Question: I have a div width a fixed width:
'''
// CSS
@media only screen
.column.small-centered:last-child, .columns.small-centered:last-child {
float: none;
}
.lesson_lt_mc_div .small-centered {
margin-top: 15px;
margin-bottom: 15px;
width: 296px;
}
foundation.css:1@media only screen
.column.small-centered, .columns.small-centered {
margin-left: auto;
margin-right: auto;
float: none;
}
.text-left {
text-align: left !important;
}
// HTML
<div class="small-3 small-centered text-left columns">
<input type="radio" name="lt_mc_ans" value="1" id="lt_mc_ans_1"><span> 1. </span>
<label for="lt_mc_ans_1">I</label>
<br>
<input type="radio" name="lt_mc_ans" value="2" id="lt_mc_ans_2"><span> 2. </span>
<label for="lt_mc_ans_2">rsr rs rsrs rsrs r rrrs</label>
<br>
<input type="radio" name="lt_mc_ans" value="3" id="lt_mc_ans_3"><span> 3. </span>
<label for="lt_mc_ans_3">Very</label>
<br>
<input type="radio" name="lt_mc_ans" value="4" id="lt_mc_ans_4"><span> 4. </span>
<label for="lt_mc_ans_4">She</label>
</div>
'''

The reason I'm using fixed width is that I want the div to be centered and for the text to be aligned to the left. The problem is, when the text is too long it wraps, making the options look ugly.
Is there a way to dynamically change the width of the div with jQuery or JavaScript? (I'm also open to CSS solutions, although I doubt there's any).
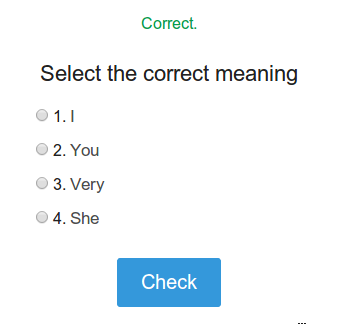
Answer: Use an outer and inner element.
Align the text of the outer element in the center. And display the inner element as an inline-block, so it will only be as width as its content.
'''
.outer {
text-align: center;
background: lightblue;
}
.inner {
background: lightgreen;
display: inline-block;
text-align: left;
}
'''
'''
<div class="outer">
<div class="inner">
Some text in it
<br />and some more
<br/>and more
</div>
</div>
'''
Note: instead of using an inner div, you could use your form... (saves you an element).
# Edit
With your HTML (note that I've added the form tag)
'''
.outer {
text-align: center;
background: lightblue;
}
.inner {
background: lightgreen;
display: inline-block;
text-align: left;
}
'''
'''
<div class="outer small-3 small-centered text-left columns">
<form class="inner">
<input type="radio" name="lt_mc_ans" value="1" id="lt_mc_ans_1"><span> 1. </span>
<label for="lt_mc_ans_1">I</label>
<br>
<input type="radio" name="lt_mc_ans" value="2" id="lt_mc_ans_2"><span> 2. </span>
<label for="lt_mc_ans_2">rsr rs rsrs rsrs r rrrs</label>
<br>
<input type="radio" name="lt_mc_ans" value="3" id="lt_mc_ans_3"><span> 3. </span>
<label for="lt_mc_ans_3">Very</label>
<br>
<input type="radio" name="lt_mc_ans" value="4" id="lt_mc_ans_4"><span> 4. </span>
<label for="lt_mc_ans_4">She</label>
</form>
</div>
'''